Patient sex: M
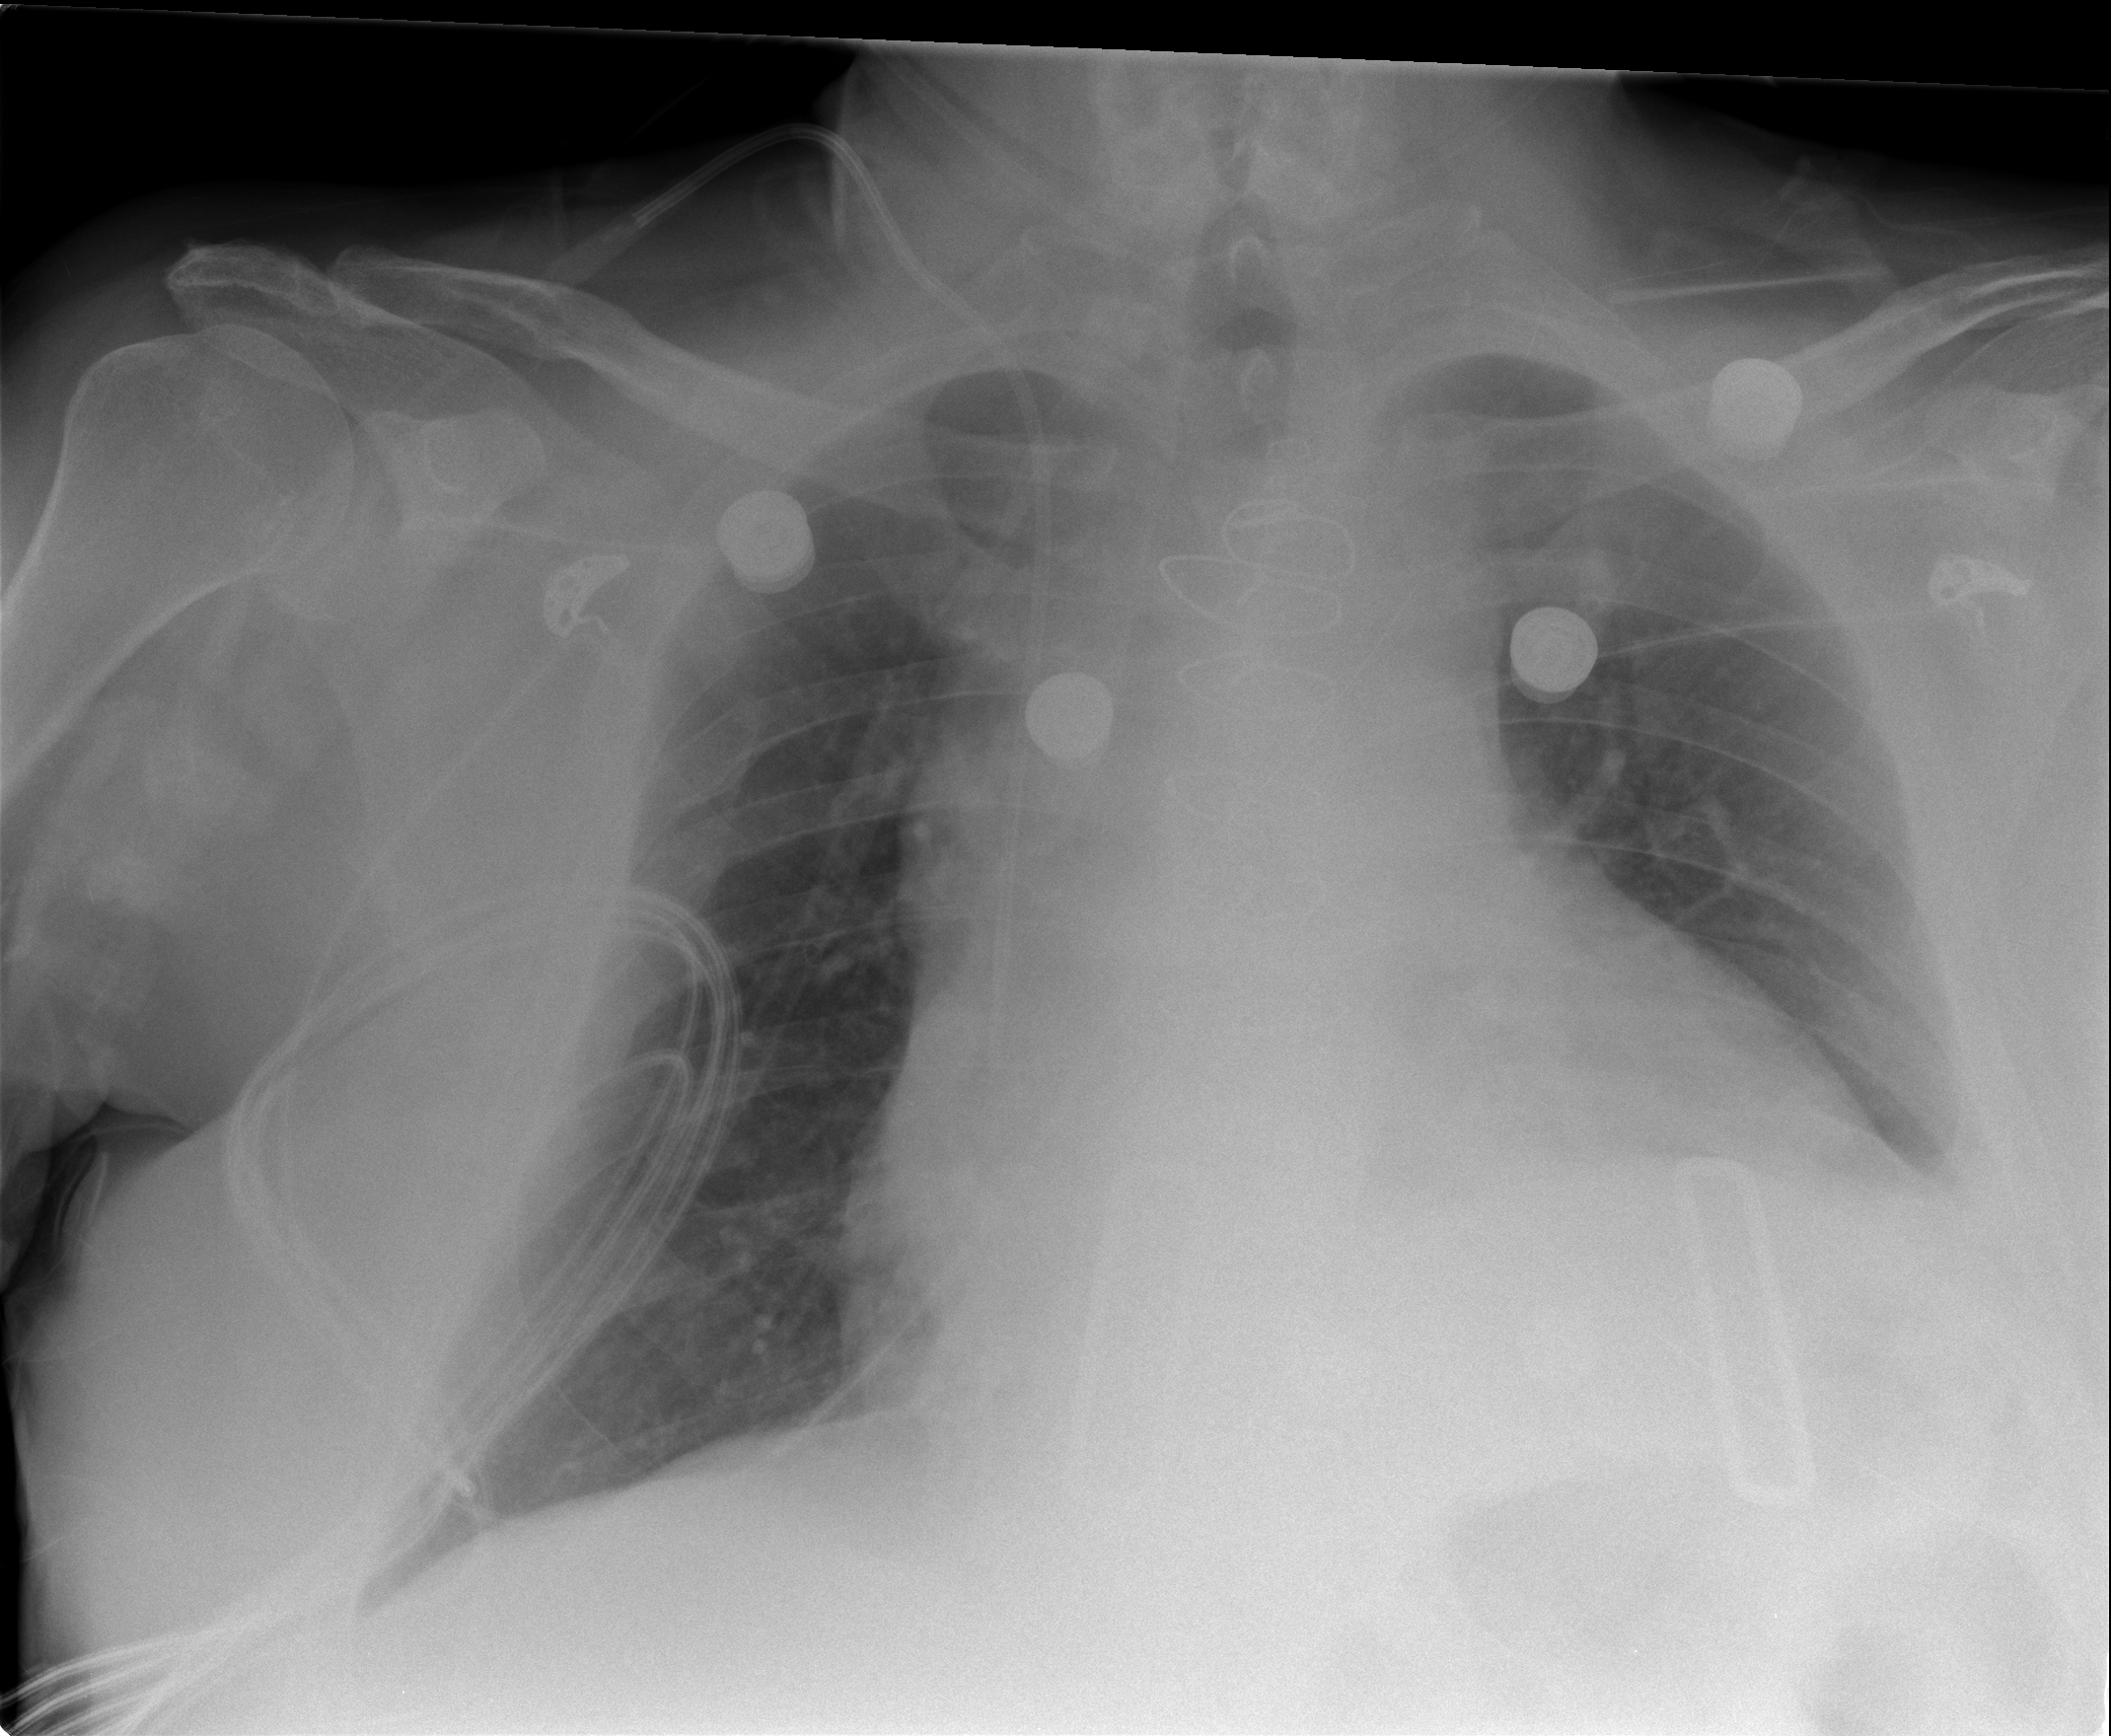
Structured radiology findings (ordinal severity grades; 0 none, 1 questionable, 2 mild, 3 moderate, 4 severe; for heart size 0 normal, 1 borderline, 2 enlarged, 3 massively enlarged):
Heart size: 2
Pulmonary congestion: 0
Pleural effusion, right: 0
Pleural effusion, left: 2
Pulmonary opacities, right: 0
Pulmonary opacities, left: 0
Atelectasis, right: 0
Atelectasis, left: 0